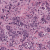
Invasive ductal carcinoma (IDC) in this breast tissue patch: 1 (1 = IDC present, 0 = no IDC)